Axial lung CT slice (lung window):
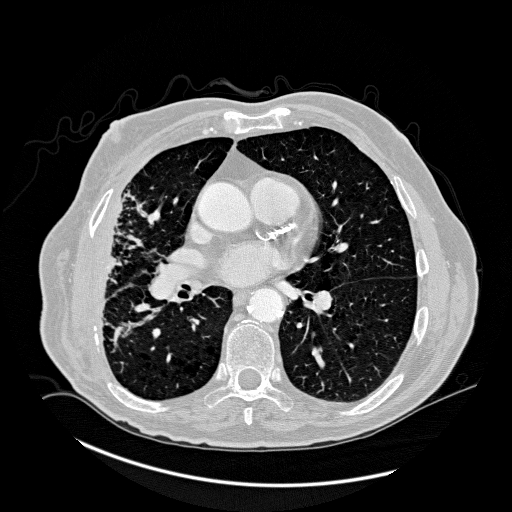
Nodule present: no